Question: I have a unicode character T which is appearing fine in a label and UITextView but when I display it as text of a UITableView cell, it appears as a question mark.
Am I missing something here, or different iOS controls support different character sets? At backend, character is coming from an NSString and label is just showing text of selected UITableView cell:
'''
self.MyLabel.text = cell.textLabel.text;
'''
Please see below screenshot for reference.

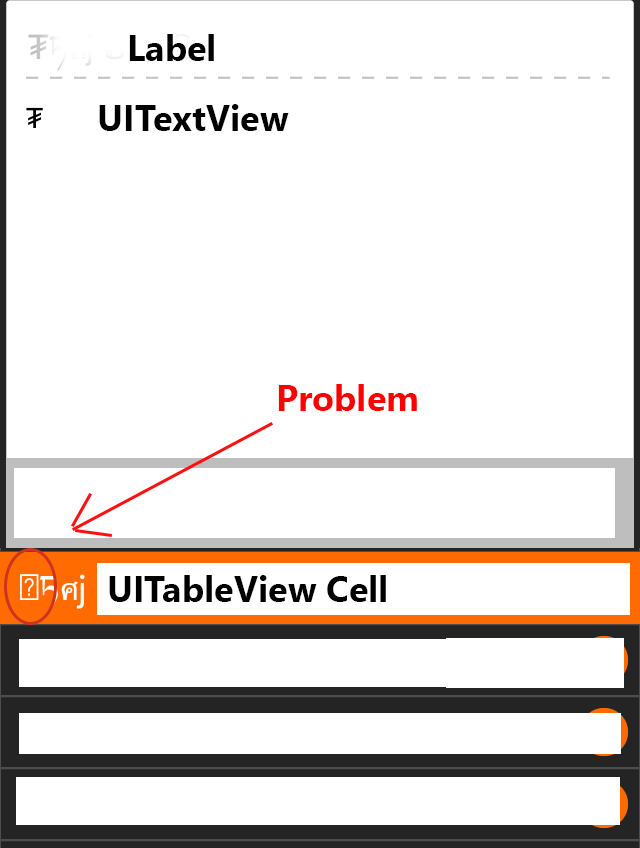
Answer: It turned out to be font issue. I was using a different font for the table cell as compared to other UI controls.
rmaddy's comment above helped me resolve the issue.